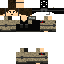
A male human skin with medium skin, wearing brown long hair dressed in a blue hoodie and black pants, featuring a closed mouth.